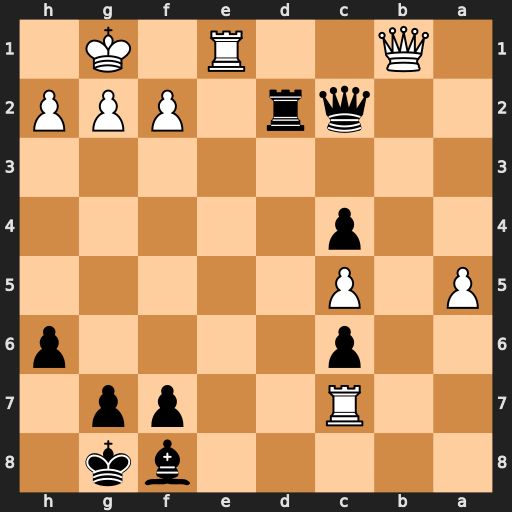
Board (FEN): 5bk1/2R2pp1/2p4p/P1P5/2p5/8/2qr1PPP/1Q2R1K1
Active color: b
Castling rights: -
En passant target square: -
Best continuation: Qxb1 Rxb1 c3 Kf1 c2 Rc1 Rd1+ Ke2 Rxc1